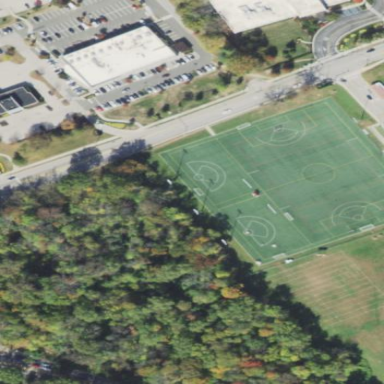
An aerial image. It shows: Pitch used for both soccer and lacrosse.